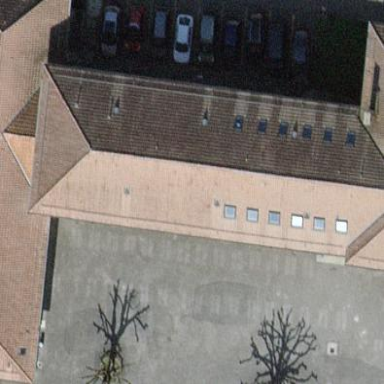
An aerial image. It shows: School building.